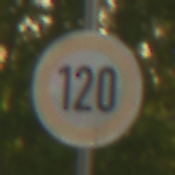
Verkehrszeichen: Geschwindigkeit120
Umgebung: Outdoor, RoadRail
Tageszeit: SunriseSunset
Wetter: Clear
Licht: Natural
Jahreszeit: NotSpecified
Kontrast: LowContrast